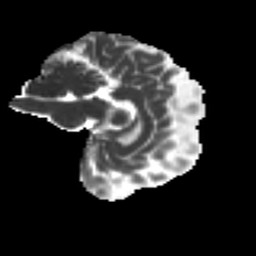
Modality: MD
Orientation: sagittal
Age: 33
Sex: female
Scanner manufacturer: ge
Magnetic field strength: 3 T
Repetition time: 7.8 s
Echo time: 0.0606 s